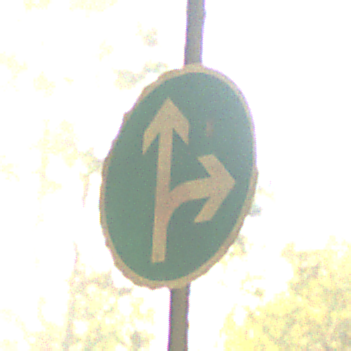
Verkehrszeichen: VorgeschriebeneFahrtrichtungGeradeausOderRechts
Umgebung: Outdoor, Nature
Tageszeit: SunriseSunset
Wetter: PartlyCloudy
Licht: Natural
Jahreszeit: NotSpecified
Kontrast: HighContrast